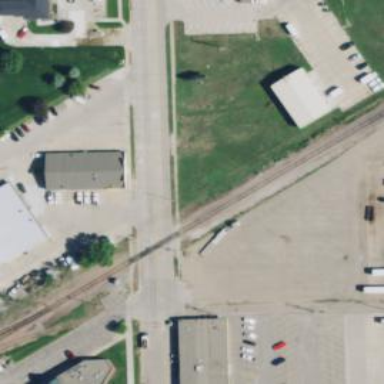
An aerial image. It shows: Rail spur service.